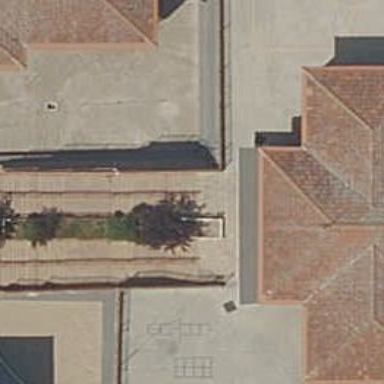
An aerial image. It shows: Retaining wall.